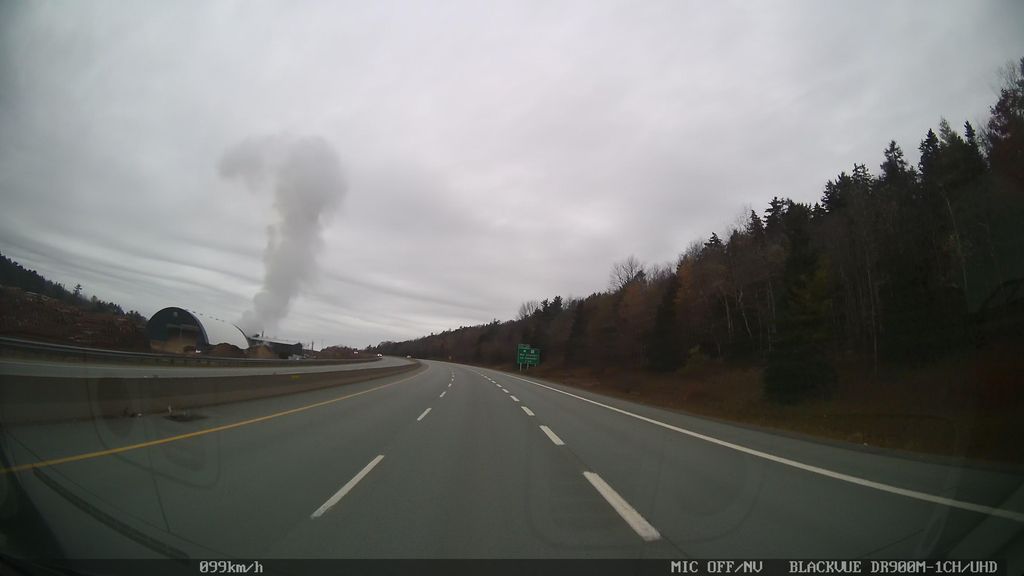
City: halifax